You are looking at the short-time Fourier spectrogram of a bearing's acceleration signal. Diagnose the bearing from this image, choosing from: normal, inner_race, outer_race, ball.
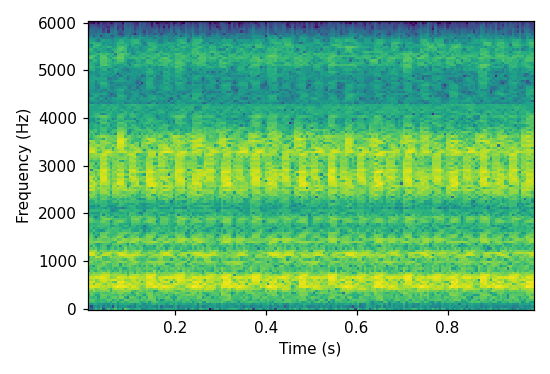
Answer: outer_race